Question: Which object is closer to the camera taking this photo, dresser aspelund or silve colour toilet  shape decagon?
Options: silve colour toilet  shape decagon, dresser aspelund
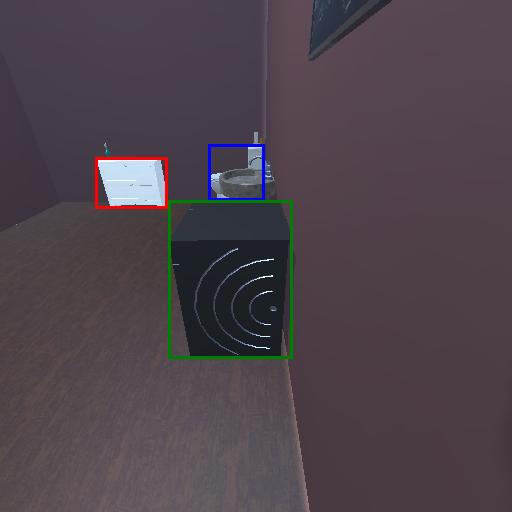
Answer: silve colour toilet  shape decagon